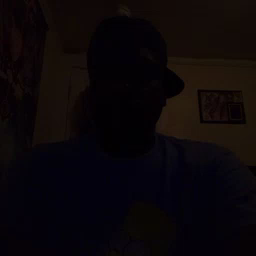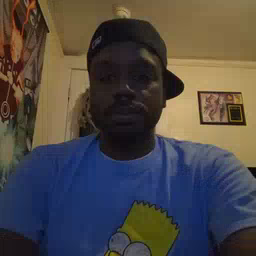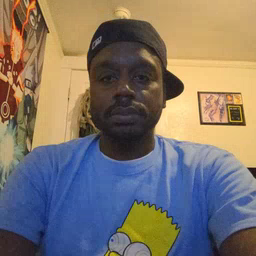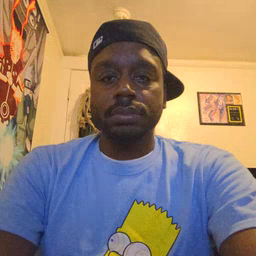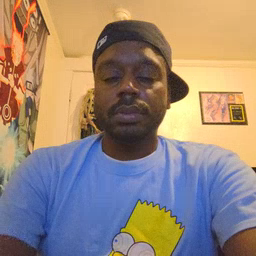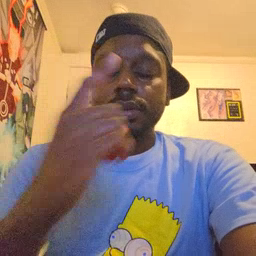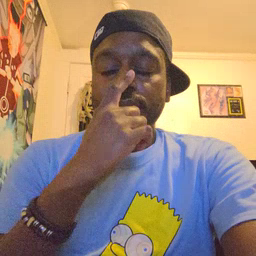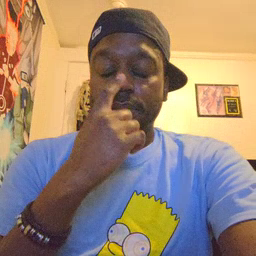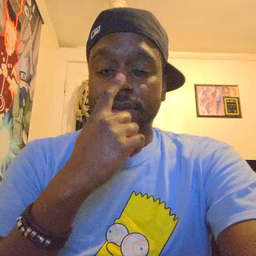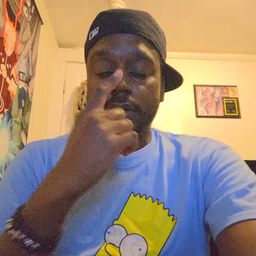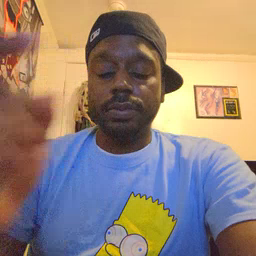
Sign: nose